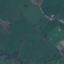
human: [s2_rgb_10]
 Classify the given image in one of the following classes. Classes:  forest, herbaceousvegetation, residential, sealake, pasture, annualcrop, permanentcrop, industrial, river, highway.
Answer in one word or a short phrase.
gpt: Pasture